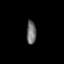
Tissue: prostate
Cell type: Endothelial cells
Senescence score: 0.685
Nuclear area (px): 215
Mean DAPI intensity: 114.181